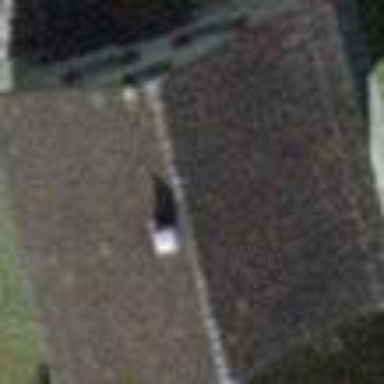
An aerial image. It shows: Building with tile roof.